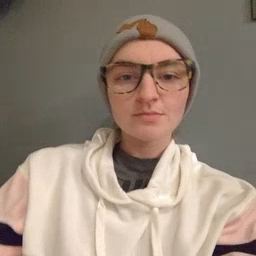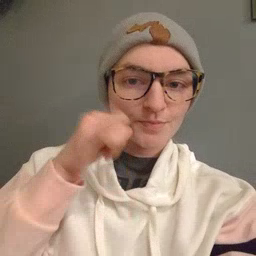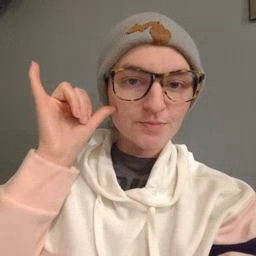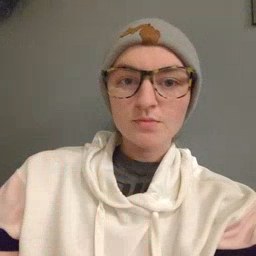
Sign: yesterday